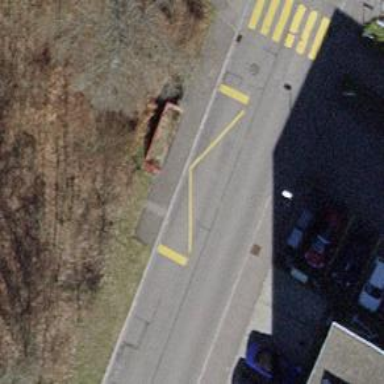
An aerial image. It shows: Platform for public transport is situated by the road.